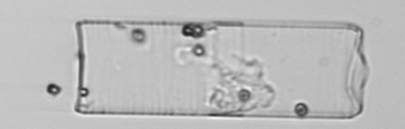
Label: Guinardia_flaccida